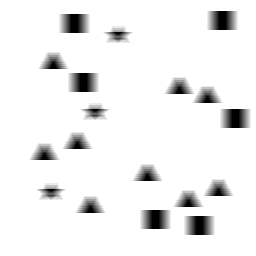
Squares: 6
Triangles: 9
Stars: 3
Total shapes: 18